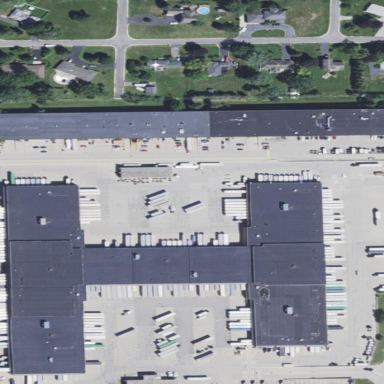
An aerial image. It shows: Paved parking area designated for UPS trucks and trailers.